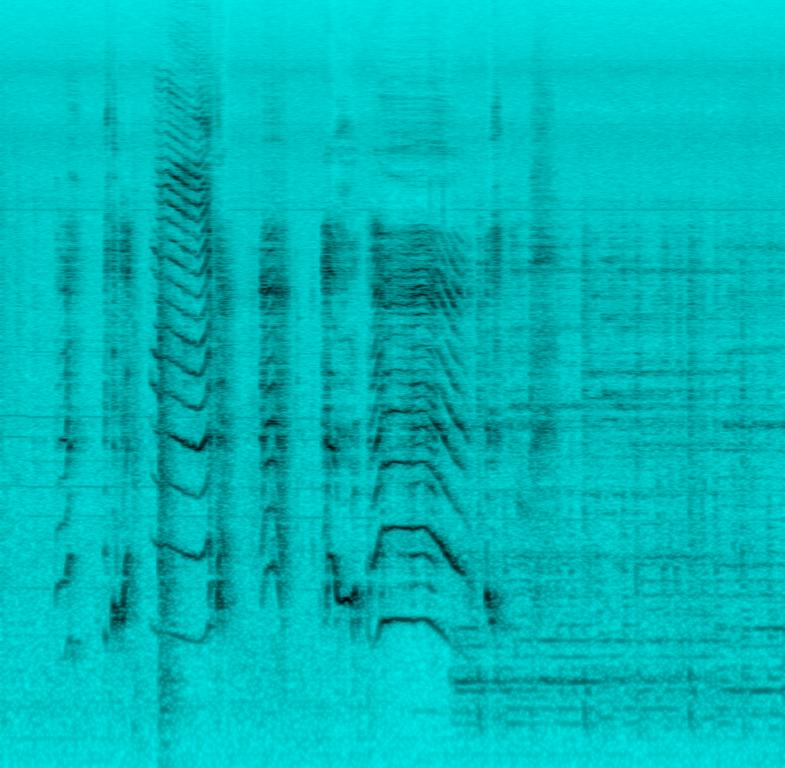
A male singer  sings this classic pop song. The tempo is fast with keyboard harmony, violins,infectious drumming,funky bass guitar and synthesiser arrangement. There are sounds of static, tapping and a baby crying loudly superimposed on the song. The audio quality is inferior and the recording is amateur. This song is Retro Rock and Roll.